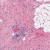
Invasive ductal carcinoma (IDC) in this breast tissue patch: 0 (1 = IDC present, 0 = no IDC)